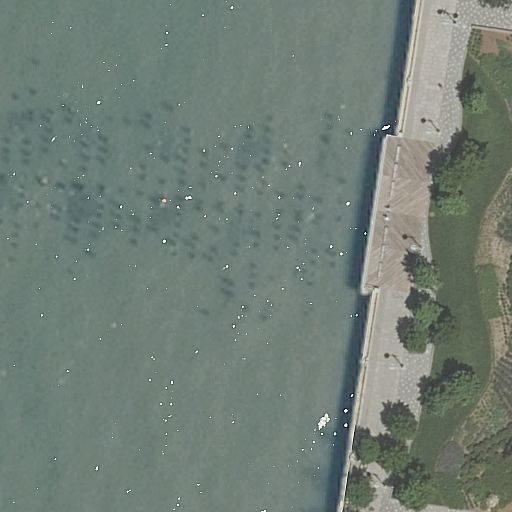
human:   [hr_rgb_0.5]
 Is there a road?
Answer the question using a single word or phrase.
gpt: yes

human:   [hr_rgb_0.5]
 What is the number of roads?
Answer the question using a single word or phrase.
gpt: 3

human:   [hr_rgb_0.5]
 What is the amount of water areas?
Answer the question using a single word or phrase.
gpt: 1

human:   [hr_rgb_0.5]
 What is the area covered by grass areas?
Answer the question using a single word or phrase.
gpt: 889m2

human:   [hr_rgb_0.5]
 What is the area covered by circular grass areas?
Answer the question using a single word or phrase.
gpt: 0m2

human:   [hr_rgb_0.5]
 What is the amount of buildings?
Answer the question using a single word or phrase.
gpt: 0

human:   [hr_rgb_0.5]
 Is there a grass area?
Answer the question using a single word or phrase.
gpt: yes

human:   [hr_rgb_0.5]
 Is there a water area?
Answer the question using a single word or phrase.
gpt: yes

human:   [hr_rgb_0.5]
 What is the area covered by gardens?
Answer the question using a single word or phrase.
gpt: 589m2

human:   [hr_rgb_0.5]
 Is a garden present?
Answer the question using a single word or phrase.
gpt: yes

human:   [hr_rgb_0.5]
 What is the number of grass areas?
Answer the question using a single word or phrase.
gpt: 1

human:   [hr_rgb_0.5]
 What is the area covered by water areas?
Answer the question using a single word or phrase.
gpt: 7790m2

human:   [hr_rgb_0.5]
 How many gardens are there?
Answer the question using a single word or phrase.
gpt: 1

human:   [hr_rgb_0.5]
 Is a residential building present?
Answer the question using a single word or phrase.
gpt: no

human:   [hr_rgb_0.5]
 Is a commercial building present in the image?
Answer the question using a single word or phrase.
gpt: no

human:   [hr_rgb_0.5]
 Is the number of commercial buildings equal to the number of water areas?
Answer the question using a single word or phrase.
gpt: no

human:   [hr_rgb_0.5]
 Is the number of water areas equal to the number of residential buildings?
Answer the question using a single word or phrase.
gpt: no

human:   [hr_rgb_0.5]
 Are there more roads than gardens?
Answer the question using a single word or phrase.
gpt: yes

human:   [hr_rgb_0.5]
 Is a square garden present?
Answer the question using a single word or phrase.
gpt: no

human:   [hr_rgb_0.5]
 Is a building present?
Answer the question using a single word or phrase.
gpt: no

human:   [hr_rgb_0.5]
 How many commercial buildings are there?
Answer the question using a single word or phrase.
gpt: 0

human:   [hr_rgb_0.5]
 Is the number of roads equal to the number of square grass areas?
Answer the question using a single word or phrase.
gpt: no

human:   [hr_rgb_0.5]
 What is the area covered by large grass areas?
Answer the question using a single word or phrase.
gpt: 889m2

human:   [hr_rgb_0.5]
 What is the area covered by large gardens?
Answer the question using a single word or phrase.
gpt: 589m2

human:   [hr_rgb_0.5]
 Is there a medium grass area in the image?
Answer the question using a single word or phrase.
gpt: no

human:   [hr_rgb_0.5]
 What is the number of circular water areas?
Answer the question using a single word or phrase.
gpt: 0

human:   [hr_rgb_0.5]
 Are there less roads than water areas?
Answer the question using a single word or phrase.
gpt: no

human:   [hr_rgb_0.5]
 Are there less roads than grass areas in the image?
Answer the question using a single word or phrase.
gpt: no

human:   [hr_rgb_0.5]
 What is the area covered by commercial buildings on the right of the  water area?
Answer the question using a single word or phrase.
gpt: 0m2

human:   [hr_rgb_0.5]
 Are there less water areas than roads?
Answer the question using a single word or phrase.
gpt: yes

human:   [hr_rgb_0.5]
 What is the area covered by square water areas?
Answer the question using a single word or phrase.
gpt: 0m2

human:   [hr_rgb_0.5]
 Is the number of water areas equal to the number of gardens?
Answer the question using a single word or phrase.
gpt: yes

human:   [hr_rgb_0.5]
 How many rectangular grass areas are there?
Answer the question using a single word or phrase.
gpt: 0

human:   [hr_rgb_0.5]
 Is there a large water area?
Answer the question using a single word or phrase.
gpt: yes

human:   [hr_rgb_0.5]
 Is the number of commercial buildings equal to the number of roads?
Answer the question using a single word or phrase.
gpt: no

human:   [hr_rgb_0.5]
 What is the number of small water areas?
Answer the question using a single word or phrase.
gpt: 0

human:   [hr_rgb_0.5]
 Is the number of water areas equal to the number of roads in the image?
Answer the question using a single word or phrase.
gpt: no

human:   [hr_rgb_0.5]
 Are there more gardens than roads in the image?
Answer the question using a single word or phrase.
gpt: no

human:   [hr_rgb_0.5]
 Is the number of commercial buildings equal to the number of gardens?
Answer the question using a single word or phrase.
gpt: no

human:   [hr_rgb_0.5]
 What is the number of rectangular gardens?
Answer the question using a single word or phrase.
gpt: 0

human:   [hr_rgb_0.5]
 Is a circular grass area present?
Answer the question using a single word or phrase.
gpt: no

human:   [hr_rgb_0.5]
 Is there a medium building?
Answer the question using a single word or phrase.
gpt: no

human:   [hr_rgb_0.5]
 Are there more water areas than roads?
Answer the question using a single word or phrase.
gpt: no

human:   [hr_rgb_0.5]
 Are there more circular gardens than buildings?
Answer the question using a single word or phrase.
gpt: no

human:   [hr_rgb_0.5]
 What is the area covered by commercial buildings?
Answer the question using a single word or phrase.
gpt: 0m2

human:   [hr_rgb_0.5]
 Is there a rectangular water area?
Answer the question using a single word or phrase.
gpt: no

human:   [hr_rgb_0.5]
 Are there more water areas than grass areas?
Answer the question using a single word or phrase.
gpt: no

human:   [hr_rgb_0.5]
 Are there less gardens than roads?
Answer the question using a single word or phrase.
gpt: yes

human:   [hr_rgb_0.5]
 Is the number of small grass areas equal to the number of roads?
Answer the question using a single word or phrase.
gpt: no

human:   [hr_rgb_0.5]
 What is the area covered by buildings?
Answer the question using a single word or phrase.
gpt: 0m2

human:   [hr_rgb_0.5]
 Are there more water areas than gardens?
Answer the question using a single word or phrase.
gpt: no

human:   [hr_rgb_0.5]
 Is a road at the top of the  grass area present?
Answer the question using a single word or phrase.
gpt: yes

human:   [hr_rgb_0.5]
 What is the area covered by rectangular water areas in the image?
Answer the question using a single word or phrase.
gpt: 0m2

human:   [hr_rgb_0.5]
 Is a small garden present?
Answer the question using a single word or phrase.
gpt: no

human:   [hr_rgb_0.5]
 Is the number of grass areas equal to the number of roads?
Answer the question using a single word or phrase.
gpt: no

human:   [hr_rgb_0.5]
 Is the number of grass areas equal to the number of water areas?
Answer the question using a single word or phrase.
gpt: yes

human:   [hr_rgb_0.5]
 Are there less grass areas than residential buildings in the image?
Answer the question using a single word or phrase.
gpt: no

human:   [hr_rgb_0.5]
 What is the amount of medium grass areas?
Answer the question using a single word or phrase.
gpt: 0

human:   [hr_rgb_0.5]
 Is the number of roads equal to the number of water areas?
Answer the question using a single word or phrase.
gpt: no

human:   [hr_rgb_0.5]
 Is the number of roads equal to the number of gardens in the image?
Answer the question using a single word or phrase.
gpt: no

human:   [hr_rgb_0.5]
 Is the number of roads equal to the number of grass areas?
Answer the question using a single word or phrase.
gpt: no

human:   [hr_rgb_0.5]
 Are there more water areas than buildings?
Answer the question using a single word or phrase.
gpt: yes

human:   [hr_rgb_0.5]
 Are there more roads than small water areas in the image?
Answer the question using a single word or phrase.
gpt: yes

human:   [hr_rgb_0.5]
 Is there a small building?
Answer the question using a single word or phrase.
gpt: no